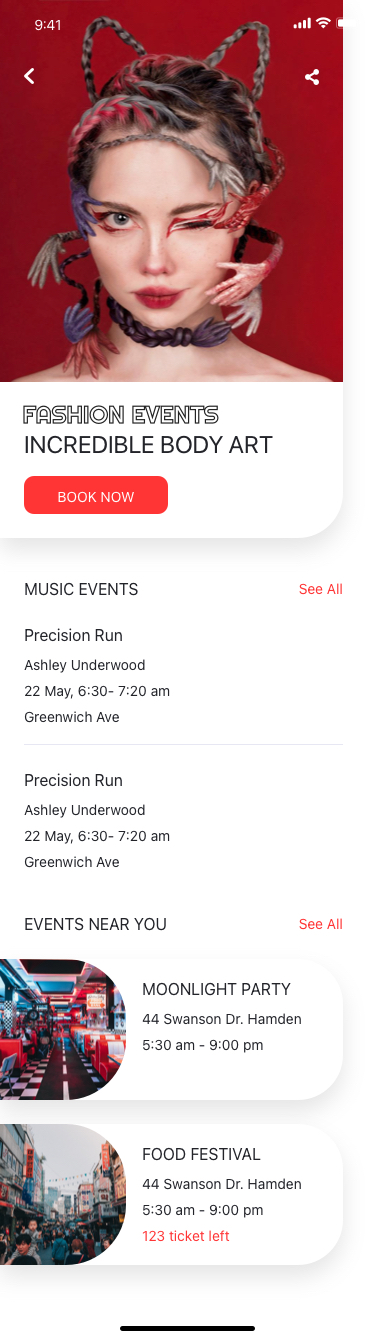
Text in this UI design:
INCREDIBLE BODY ART
BOOK NOW
MUSIC EVENTS
Precision Run
Ashley Underwood
22 May, 6:30- 7:20 am
Greenwich Ave
Precision Run
Ashley Underwood
22 May, 6:30- 7:20 am
Greenwich Ave
See All
See All
MOONLIGHT PARTY
44 Swanson Dr. Hamden
5:30 am - 9:00 pm
FOOD FESTIVAL
44 Swanson Dr. Hamden
5:30 am - 9:00 pm
123 ticket left
EVENTS NEAR YOU